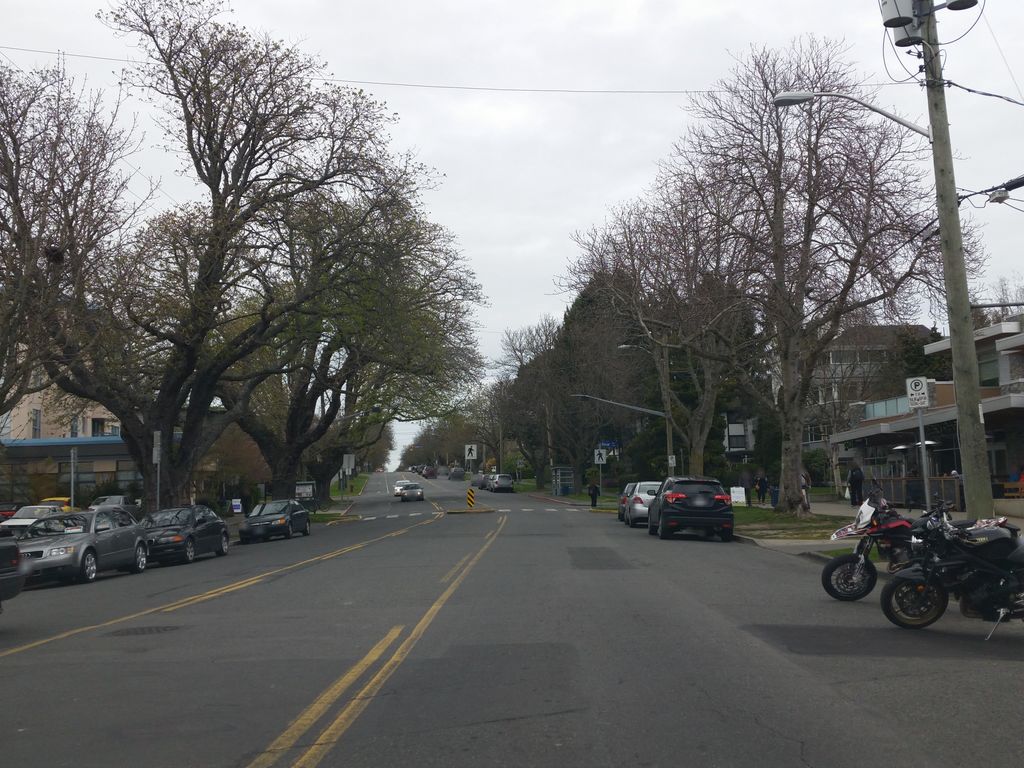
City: victoria